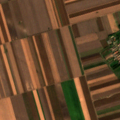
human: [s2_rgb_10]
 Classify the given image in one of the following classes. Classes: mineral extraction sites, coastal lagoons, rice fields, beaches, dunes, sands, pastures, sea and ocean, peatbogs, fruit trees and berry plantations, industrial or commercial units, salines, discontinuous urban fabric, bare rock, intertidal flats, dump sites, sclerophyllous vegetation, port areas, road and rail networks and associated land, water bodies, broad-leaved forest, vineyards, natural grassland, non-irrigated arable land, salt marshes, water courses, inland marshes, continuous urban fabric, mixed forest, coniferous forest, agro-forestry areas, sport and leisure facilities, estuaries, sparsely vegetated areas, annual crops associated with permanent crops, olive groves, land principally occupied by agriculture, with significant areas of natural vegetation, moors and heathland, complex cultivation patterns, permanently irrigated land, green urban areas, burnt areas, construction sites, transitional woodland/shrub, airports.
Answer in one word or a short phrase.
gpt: discontinuous urban fabric, non-irrigated arable land